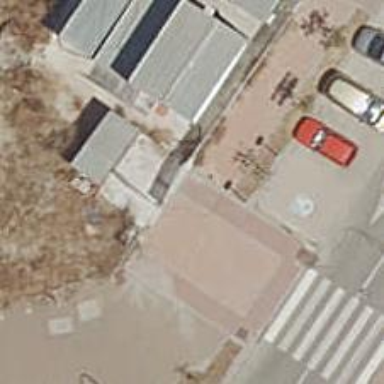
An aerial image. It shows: Footway made of paving stones.